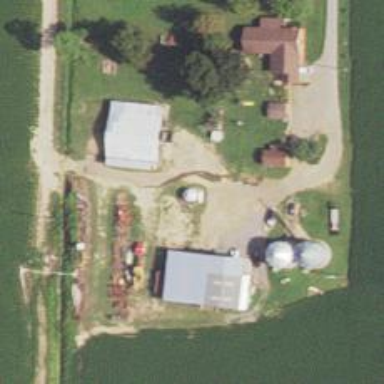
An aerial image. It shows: Silo.